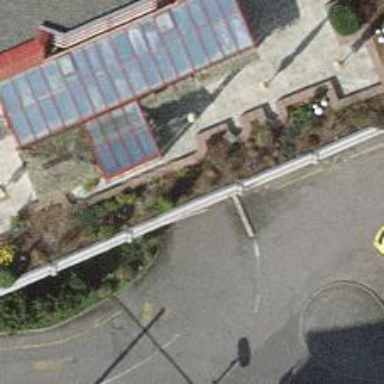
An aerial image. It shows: Parking entrance.